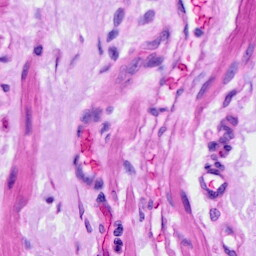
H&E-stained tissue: Ovarian